Question: I'm creating a Java swing app and I'm having a real hard time getting elements positioned nicely.
How would I go about making the input boxes and combo boxes to say 30px high? Also, how would I go about making the right edge of all the text line up vertically and the left edge of all the input boxes line up vertically?
I have a main JPanel which is BoxLayout.Y_AXIS, and then I have 6 JPanels on the main JPanel. These 6 JPanels are set to BorderLayout and as you can see I have used WEST for the JLabels and EAST for the input fields.
Here's a snippet of how I'm creating the 1st panel which is on top of the main panel.
'''
private JPanel getProtocolPanel() {
protocolNumber.setBorder(BorderFactory.createLineBorder(Color.GREEN));
protocolNumberInput.setBorder(BorderFactory.createLineBorder(Color.CYAN));
protocolNumber.setVerticalAlignment(SwingConstants.TOP);
protocolPanel = new JPanel();
protocolPanel.setLayout(new BorderLayout());
protocolPanel.setBorder(BorderFactory.createLineBorder(Color.RED));
protocolPanel.add(protocolNumber, BorderLayout.WEST);
protocolPanel.add(protocolNumberInput, BorderLayout.EAST);
return protocolPanel;
}
'''

Let me know if there is a better way to do this type of layout.
Thanks.
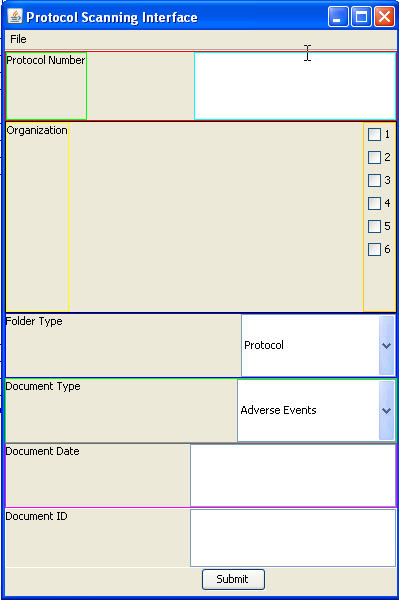
Answer: You are either going to have to nest layouts inside each other, or use a more complex layout (Spring, GridBag, Mig), or both to get the desired effect.